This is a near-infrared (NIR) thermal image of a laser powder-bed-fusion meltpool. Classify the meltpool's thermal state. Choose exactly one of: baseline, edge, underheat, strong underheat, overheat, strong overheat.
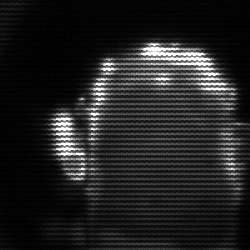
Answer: baseline